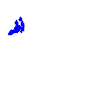
Particle: electron